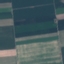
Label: AnnualCrop